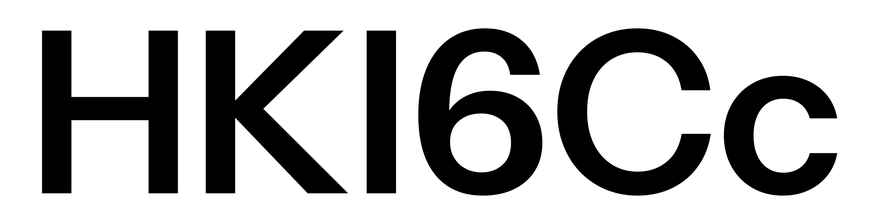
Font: InstrumentSans_SemiBold